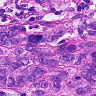
Metastatic tissue present: yes